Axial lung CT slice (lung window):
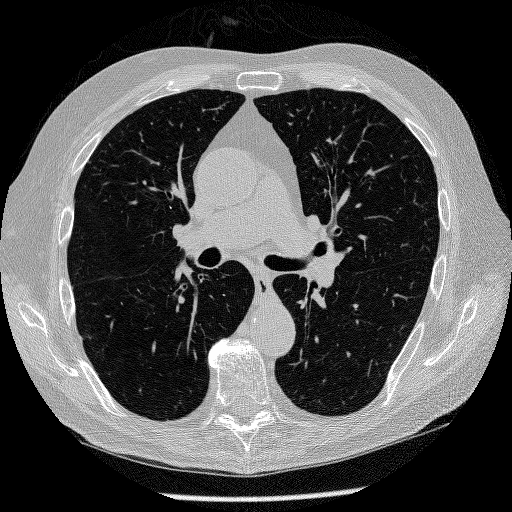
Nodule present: no